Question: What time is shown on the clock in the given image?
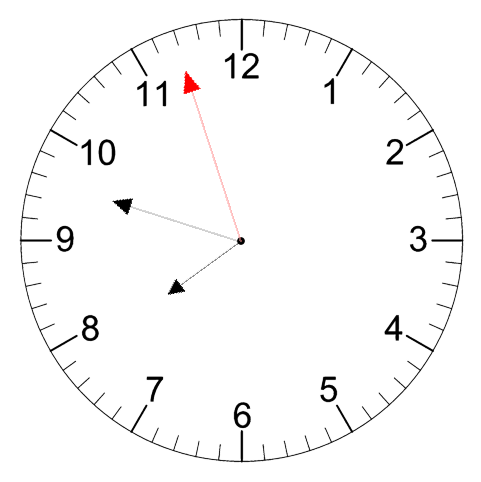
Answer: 07:47:57